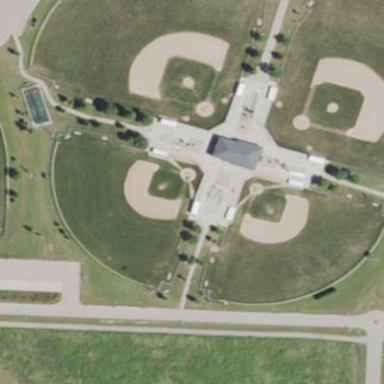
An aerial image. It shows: Softball pitch for leisure land activities.